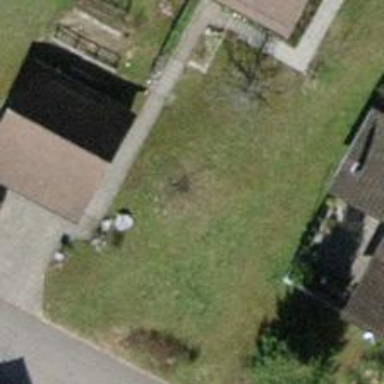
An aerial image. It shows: Garage building.